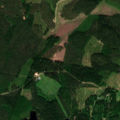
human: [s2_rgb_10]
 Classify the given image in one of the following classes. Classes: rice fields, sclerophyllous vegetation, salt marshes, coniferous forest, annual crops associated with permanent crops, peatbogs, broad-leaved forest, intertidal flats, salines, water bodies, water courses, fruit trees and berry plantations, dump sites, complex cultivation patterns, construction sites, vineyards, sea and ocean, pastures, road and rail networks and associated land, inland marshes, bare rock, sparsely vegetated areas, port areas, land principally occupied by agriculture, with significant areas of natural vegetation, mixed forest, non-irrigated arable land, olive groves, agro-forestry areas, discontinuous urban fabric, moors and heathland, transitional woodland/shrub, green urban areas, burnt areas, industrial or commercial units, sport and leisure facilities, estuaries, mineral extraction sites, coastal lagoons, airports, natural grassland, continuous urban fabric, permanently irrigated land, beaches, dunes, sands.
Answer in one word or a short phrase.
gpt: coniferous forest, mixed forest, water bodies